Question: I am working on a mail system to send mass emails.
I made a plugin for redactor which adds a tag to eg. first name.
These tags should not be edited by the user, only deleted.
My problem is that every time I get the code with this.code.get (), its cleaning the code and will not return my "tags". And the text in the tag is also editable.
Are there some who have done this before or know how to do it?
if it can be done with another WYSIWYG then i'm open for change.
'''
$("#redactor").redactor({
buttons: ['html', 'formatting', 'bold', 'italic',
'unorderedlist', 'orderedlist', 'alignment'],
plugins: ['tags'],
toolbarExternal: toolbar,
allowedTags: ['p', 'h1', 'h2', 'pre', 'div', 'span'],
iframe: true,
keydownCallback: function(e)
{
console.log(this.code.get());
},
startCallback: function () {
...
},
destroyCallback: function () {
...
},
blurCallback: function (e) {
...
}
})
'''
'''
var fields = {
"first_name" : "First name",
"last_name" : "Last name",
"e_mail" : "E-mail"
}
RedactorPlugins.tags = function()
{
return {
init: function ()
{
var dropdown = {};
var redactor = this;
$.each(fields, function( key, value ) {
dropdown[key] = { title: value , func: redactor.tags.pointFirstCallback };
});
var button = this.button.add('fields', 'tags');
this.button.addDropdown(button, dropdown);
},
pointFirstCallback: function(buttonName)
{
this.insert.html('<span field="'+buttonName+'" class="tag">'+fields[buttonName]+'</span> ', false);
}
};
};
'''

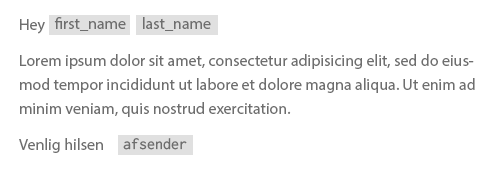
Answer: I found a solution (Not a pretty one, but a solution...)
'''
var fields = {};
fields["field_first_name"] = "First name";
fields["field_last_name"] = "Last name";
fields["field_e_mail"] = "E-mail";
RedactorPlugins.tags = function () {
return {
init: function () {
var dropdown = {};
var redactor = this;
$.each(fields, function (key, value) {
dropdown[key] = {title: value, func: redactor.tags.tagsCallback};
});
var button = this.button.add('fields', 'Shortcodes');
this.button.addDropdown(button, dropdown);
},
tagsCallback: function (buttonName) {
var elem;
if ($(this.selection.getParent()).is(".tag, span.tag"))
elem = $(this.selection.getParent());
else
elem = $(this.selection.getCurrent())
if ($(elem).is(".tag")) {
this.caret.setAfter($(elem));
this.insert.text(" ");
}
var node = $('<samp />').attr("title", fields[buttonName]).addClass("tag").attr("field_id", buttonName).text(fields[buttonName]);
this.insert.node(node);
this.caret.setAfter(node);
this.code.sync();
}
};
};
'''
Init redactor
'''
$("editor").redactor({
buttons: ['formatting', 'bold', 'italic', 'unorderedlist', 'orderedlist', 'alignment', 'link'],
plugins: ['tags', 'fontsize', 'fontcolor', 'underline'],
allowedTags: ['u', 'span', 'p', 'a', 'h1', 'h2', 'h3', 'h4', 'h5', 'pre', "samp", "strong", "em", "li", "ul", "ol", "br"],
keydownCallback: function (e) {
var elem;
if ($(this.selection.getParent()).is(".tag, f"))
elem = $(this.selection.getParent());
else
elem = $(this.selection.getCurrent())
if ($(elem).is(".tag") && (e.keyCode == 8 || e.keyCode == 46)) {
$(elem).remove();
}
else if ($(elem).is(".tag")) {
this.caret.setAfter($(elem));
}
if ($(elem).is(".tag") && (e.keyCode == 37 || e.keyCode == 38 || e.keyCode == 39 || e.keyCode == 40)) {
if (e.keyCode == 37)
this.caret.setBefore($(elem));
else
this.caret.setAfter($(elem));
}
if ($(elem).is(".tag")) {
$(elem).text($(elem).attr("title"));
}
},
keyupCallback: function (e) {
var elem;
if ($(this.selection.getParent()).is(".tag"))
elem = $(this.selection.getParent());
else
elem = $(this.selection.getCurrent())
if ($(elem).is(".tag") && (e.keyCode == 8 || e.keyCode == 46)) {
e.preventDefault();
$(elem).remove();
}
else if ($(elem).is(".tag")) {
e.preventDefault();
this.caret.setAfter($(elem));
}
if ($(elem).is(".tag") && (e.keyCode == 37 || e.keyCode == 38 || e.keyCode == 39 || e.keyCode == 40)) {
e.preventDefault();
if (e.keyCode == 37)
this.caret.setBefore($(elem));
else
this.caret.setAfter($(elem));
}
if ($(elem).is(".tag")) {
$(elem).text($(elem).attr("title"));
}
},
clickCallback: function (e) {
var elem;
if ($(this.selection.getParent()).is(".tag"))
elem = $(this.selection.getParent());
else
elem = $(this.selection.getCurrent())
if ($(elem).is(".tag")) {
this.caret.setAfter($(this.selection.getCurrent()));
}
},
changeCallback: function () {
$("samp.tag").each(function () {
if ($(this).attr("title") !== $(this).text())
$(this).remove();
})
this.code.sync();
},
blurCallback: function (e) {
$("samp.tag").each(function () {
if ($(this).attr("title") !== $(this).text())
$(this).remove();
})
this.code.sync();
}
});
'''